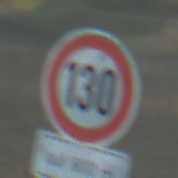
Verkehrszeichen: Geschwindigkeit130
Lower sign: LaengeEinerStrecke5
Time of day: SunriseSunset
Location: Outdoor (Nature)
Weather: PartlyCloudy
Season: NotSpecified
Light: Natural